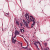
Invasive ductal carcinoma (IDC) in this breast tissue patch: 0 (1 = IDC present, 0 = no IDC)